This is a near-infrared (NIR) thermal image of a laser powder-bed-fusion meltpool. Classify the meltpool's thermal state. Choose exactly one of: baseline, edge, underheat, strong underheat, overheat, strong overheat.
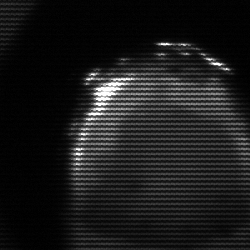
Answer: edge